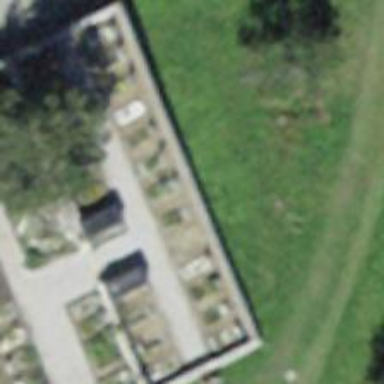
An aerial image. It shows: Graveyard with graves.